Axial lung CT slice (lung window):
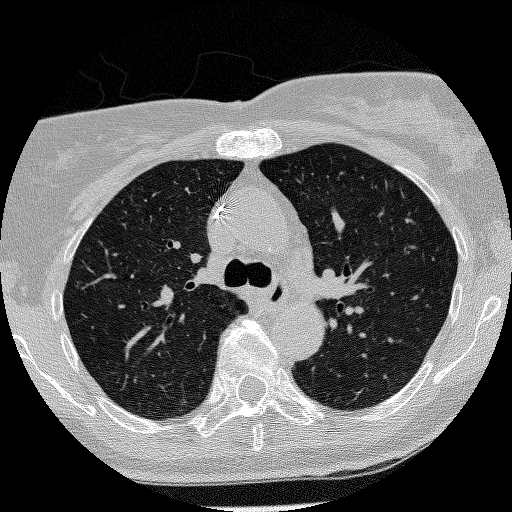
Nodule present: no